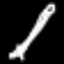
Label: pencil